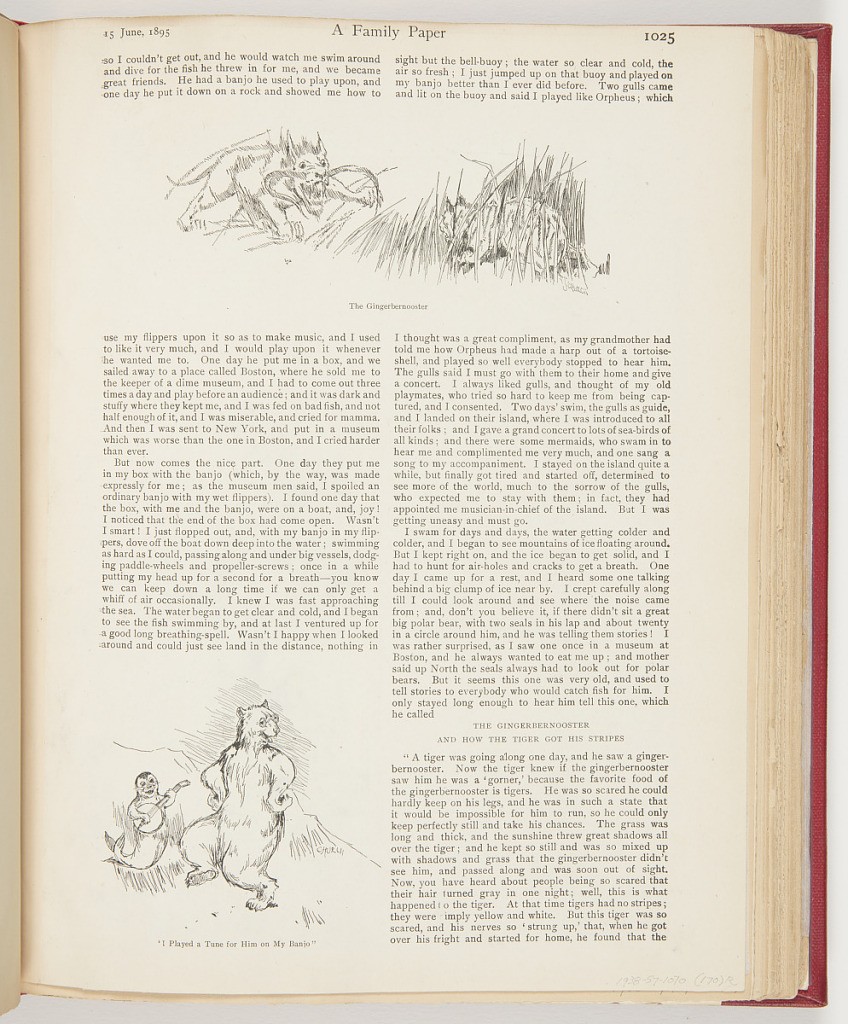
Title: Excerpt from "How I Discovered the North Pole" from The Outlook (Vol. 51, No. 24, 15 June, 1895, p. 1025, 1026)
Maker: Frederick Stuart Church, American, 1842–1924
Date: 1895
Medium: Printed in black ink on paper
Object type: Ephemera
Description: Excerpt from a story from The Outlook. Page 1025 has an illustration at the top of a "gingerbernooster," a fearsome fictional creature that eats tigers in the story. At bottom left, an illustration of a bear in glasses dancing to the music of a banjo-playing seal. Page 1026 has an illustration at the top of seals eating from buckets of ice cream. An illustration at the bottom center shows a seal holding up his banjo above his head.